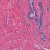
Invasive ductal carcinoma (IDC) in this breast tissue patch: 0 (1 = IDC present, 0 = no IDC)